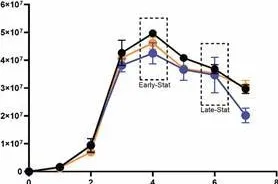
In vitro development of Leishmania (Leishmania) infantum LD strain and BG03, BG05 clinical isolates. Growth curve.
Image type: chart (chart)